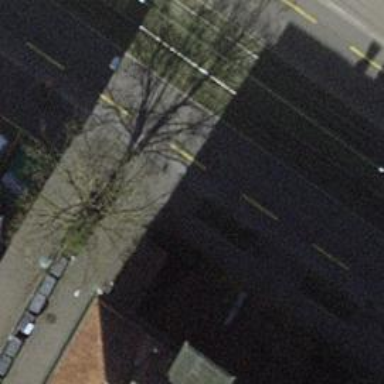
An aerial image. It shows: Avenue lined with trees.